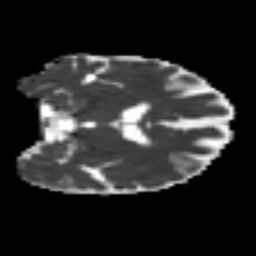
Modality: MD
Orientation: coronal
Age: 72
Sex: female
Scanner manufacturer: siemens
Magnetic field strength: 3 T
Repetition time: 4.987 s
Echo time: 0.0792 s